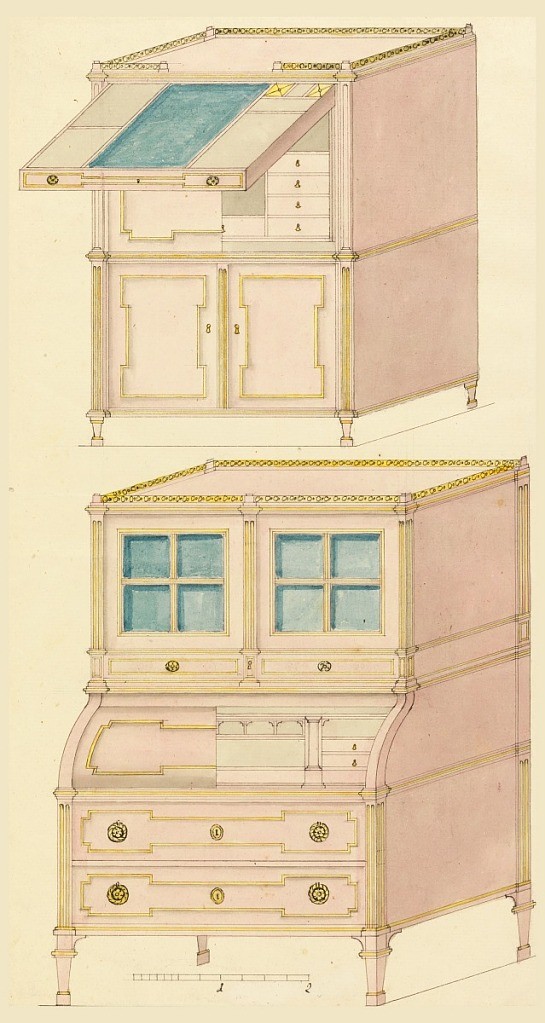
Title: Designs for Writing Desks
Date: ca. 1805
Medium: Graphite, pen and black ink, brush and watercolor on paper
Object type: Drawing
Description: Above, two tiers of cupboards, the upper one revealing, in half-section, a series of small drawers. The cupboard sections are surmounted by a long drawer, shown open, displaying fittings for writing purposes. Below, a railing cresting over double doors, each with four glass compartments, flanked by pilasters. Center with fixed desk sections enclosed by a curved lid, seen in half-section; base on legs with two long drawers. Scale below.